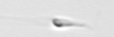
Label: flagellate_morphotype3